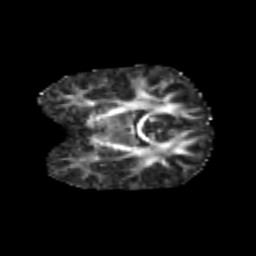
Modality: FA
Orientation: coronal
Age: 5
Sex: female
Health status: healthy